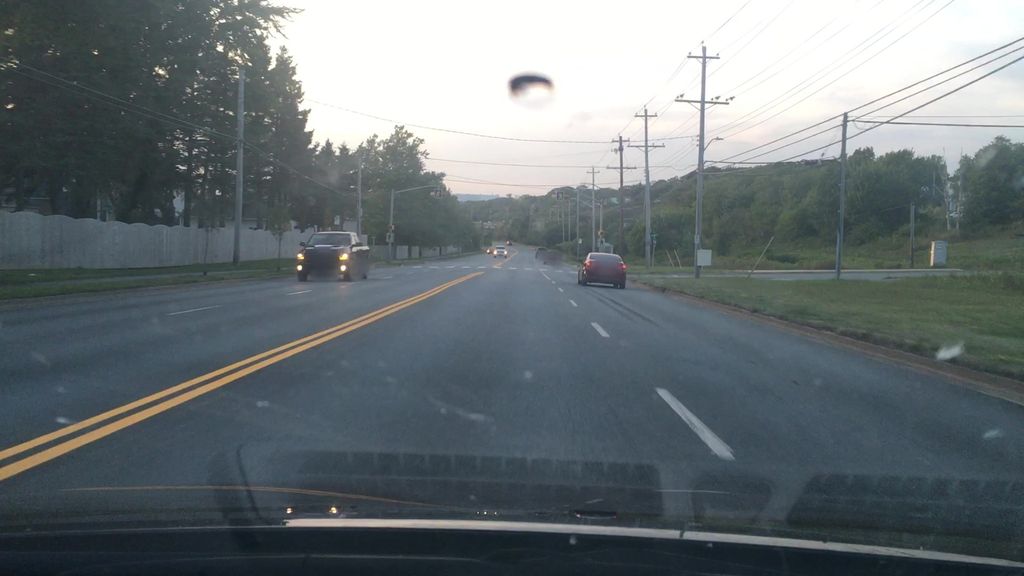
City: halifax